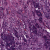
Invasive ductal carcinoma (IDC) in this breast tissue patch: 1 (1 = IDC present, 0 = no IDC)